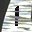
Label: 1